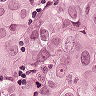
Metastatic tissue present: yes